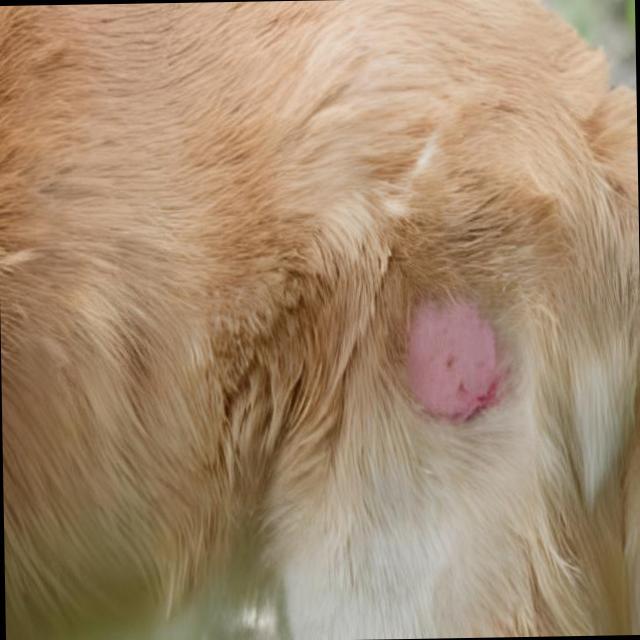
Canine ringworm (Dermatophytosis) — fungal infection caused by Microsporum or Trichophyton. Presents with circular alopecia, scaling, crusting, and broken hairs.